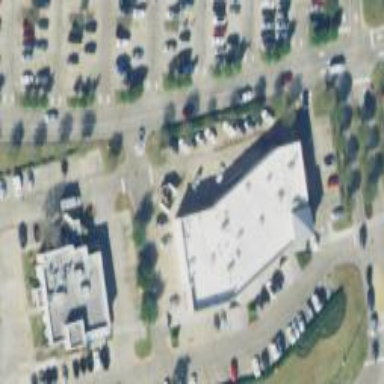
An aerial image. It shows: Retail building housing restaurant.